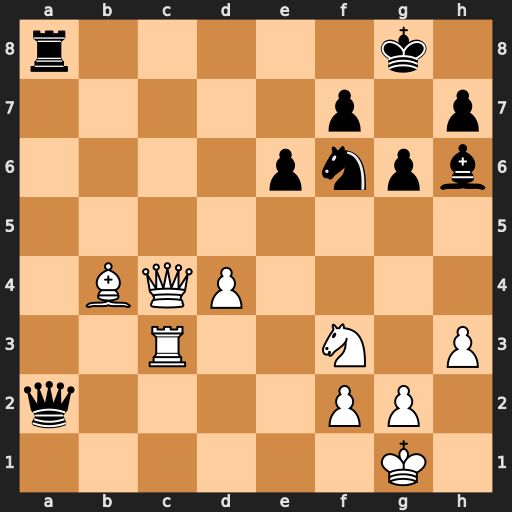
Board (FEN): r5k1/5p1p/4pnpb/8/1BQP4/2R2N1P/q4PP1/6K1
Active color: w
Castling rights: -
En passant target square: -
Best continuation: Qxa2 Rxa2 Rc8+